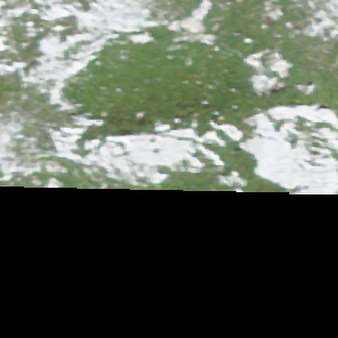
Label: other